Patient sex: M
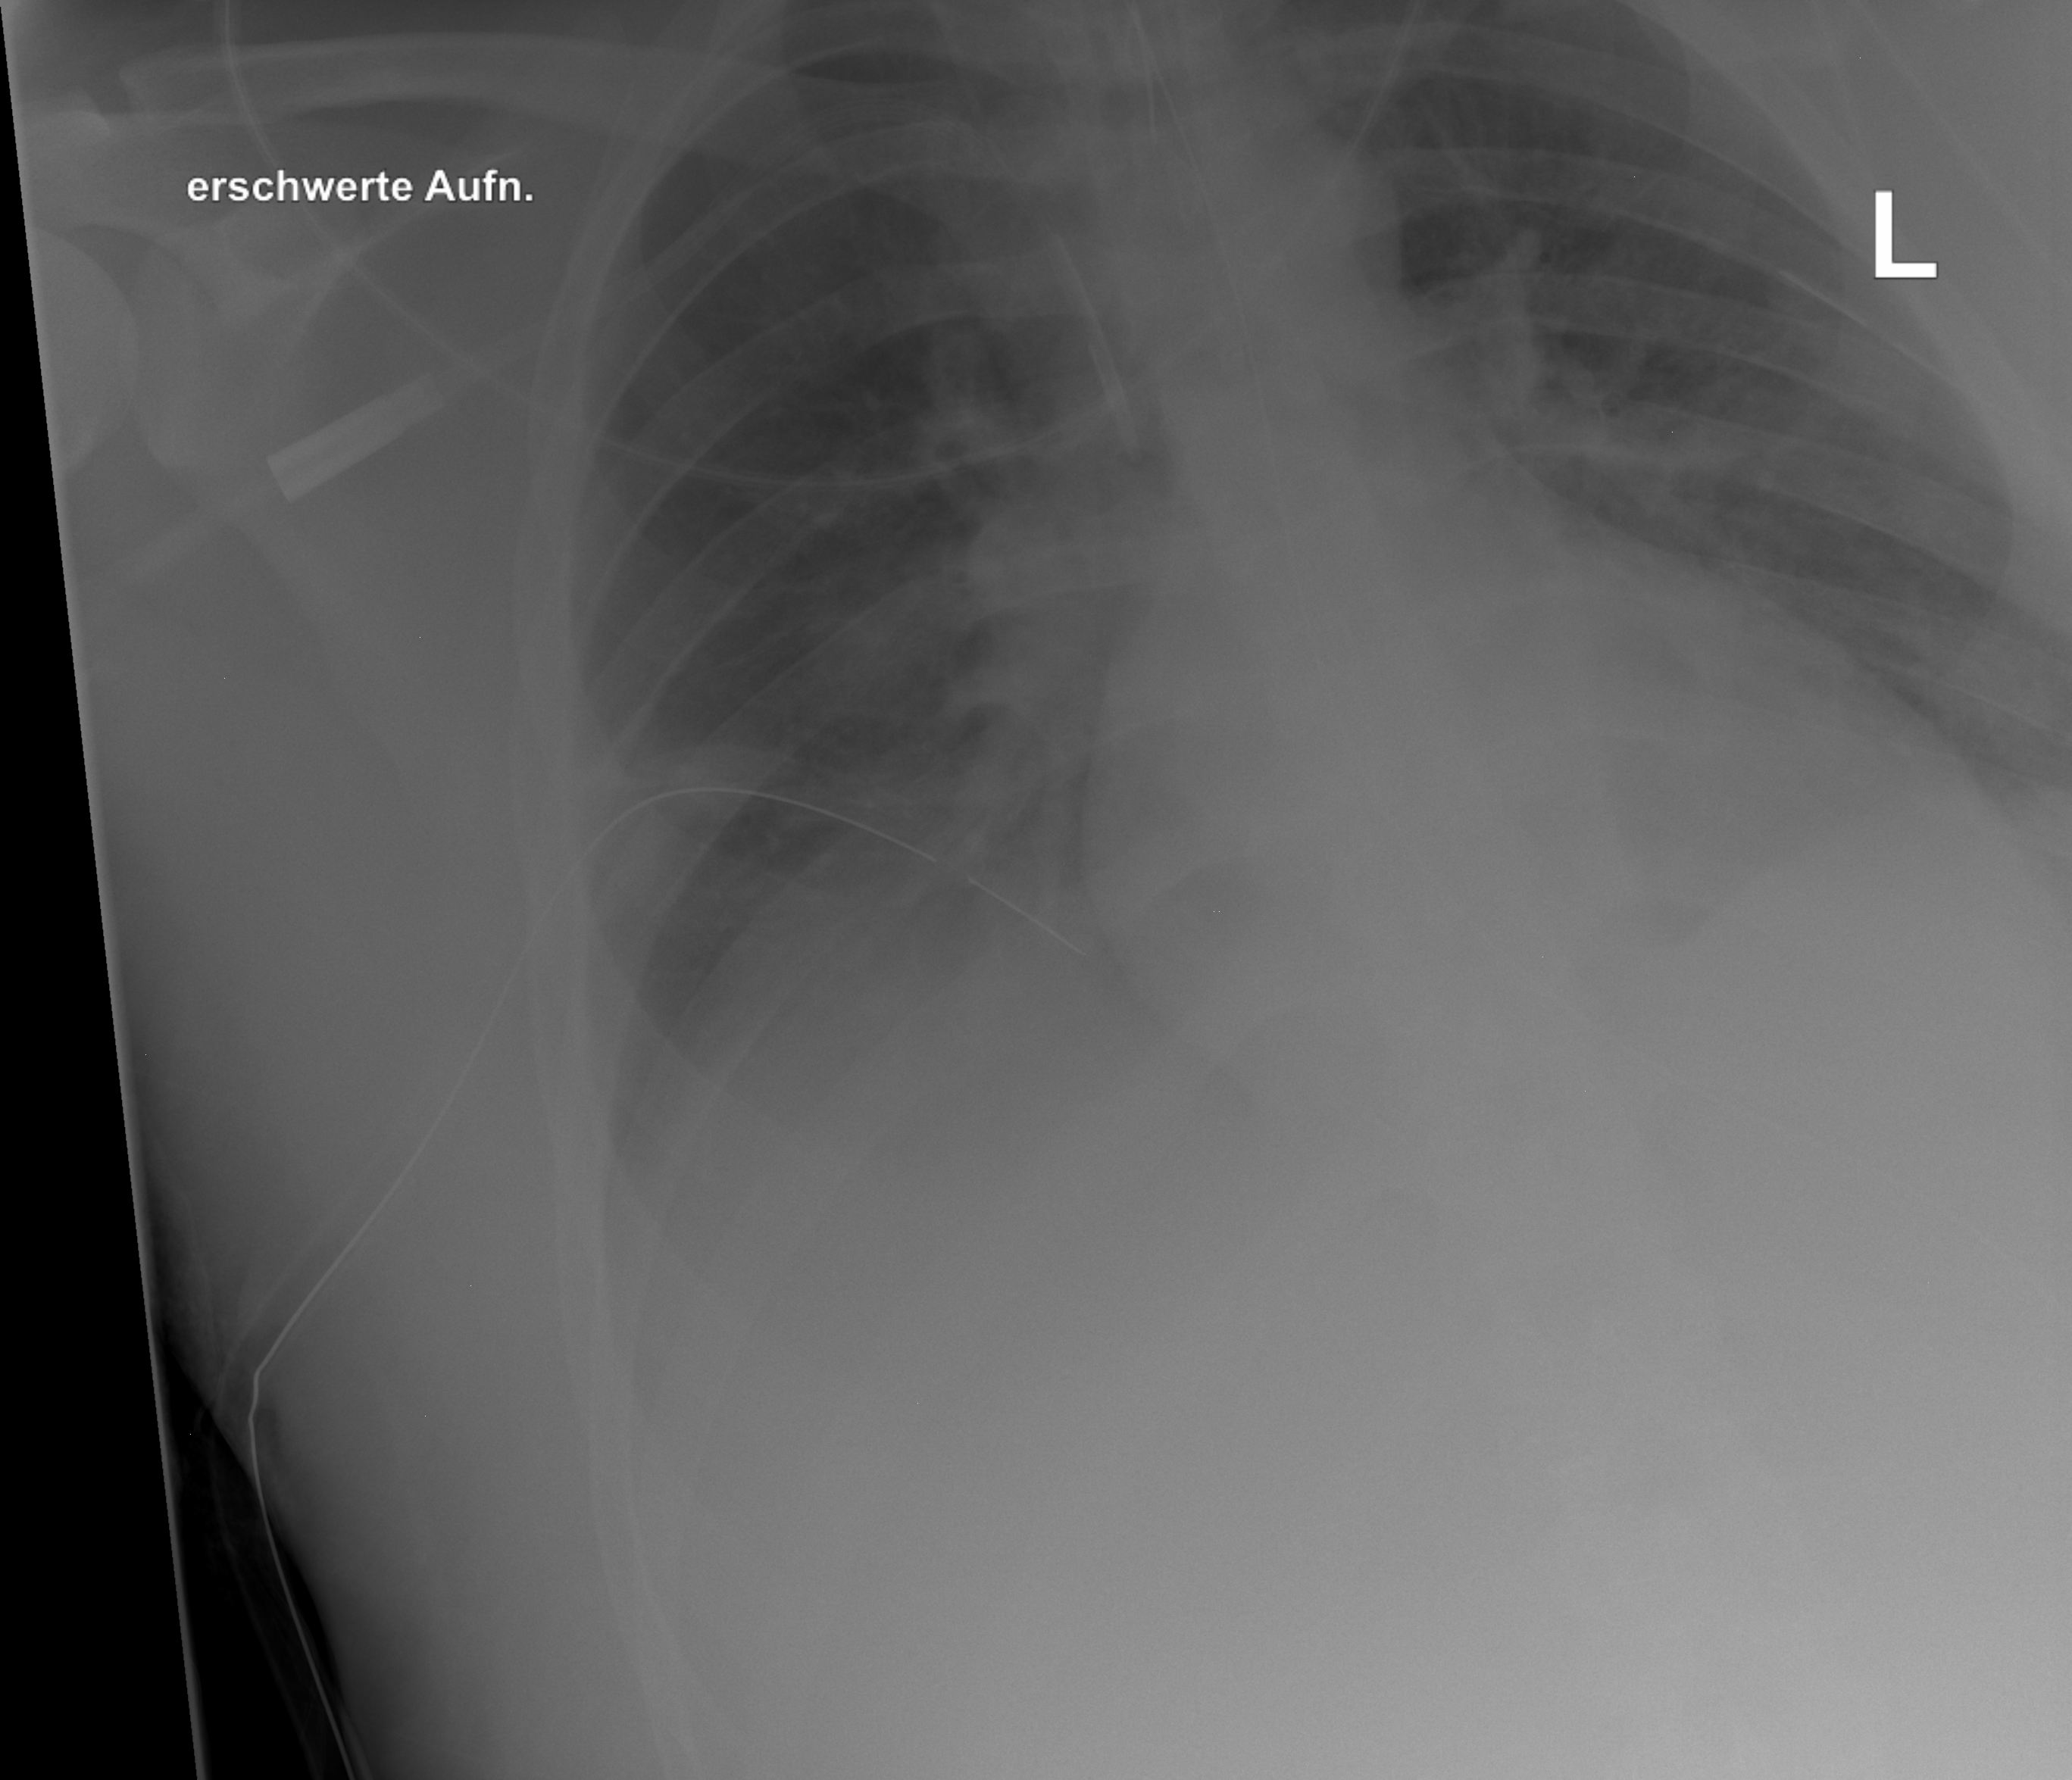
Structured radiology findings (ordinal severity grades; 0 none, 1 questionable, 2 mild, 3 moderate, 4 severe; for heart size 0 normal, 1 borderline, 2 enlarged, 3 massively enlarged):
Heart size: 0
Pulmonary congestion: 3
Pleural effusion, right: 3
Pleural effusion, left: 2
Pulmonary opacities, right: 0
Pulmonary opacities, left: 0
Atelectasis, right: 3
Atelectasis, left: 3